Interaction volume radius: 10 \u00c5
Interaction volume height: 10 \u00c5
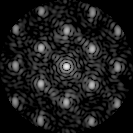
Disorder parameter: 0.313